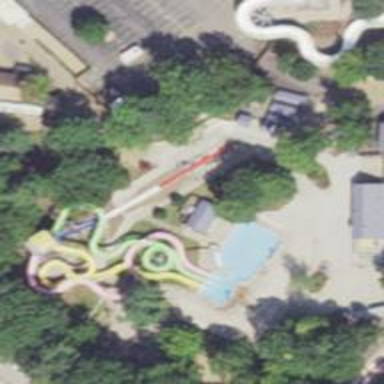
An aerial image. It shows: Water slide attraction.